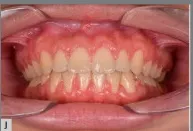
A-I) Post-treatment extraoral photographs.
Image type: medical_photograph (oral_photograph)